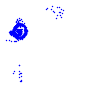
Particle: electron